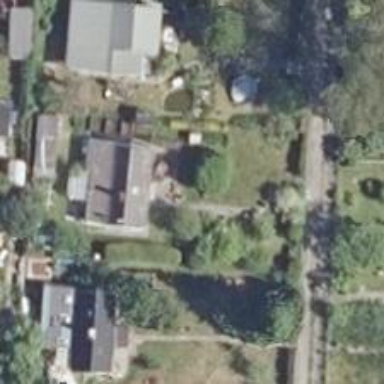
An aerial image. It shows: Plot in the allotments.